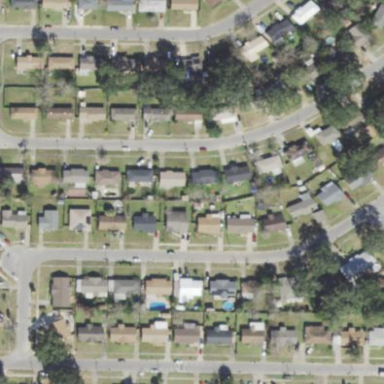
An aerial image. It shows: Single-family residential area.